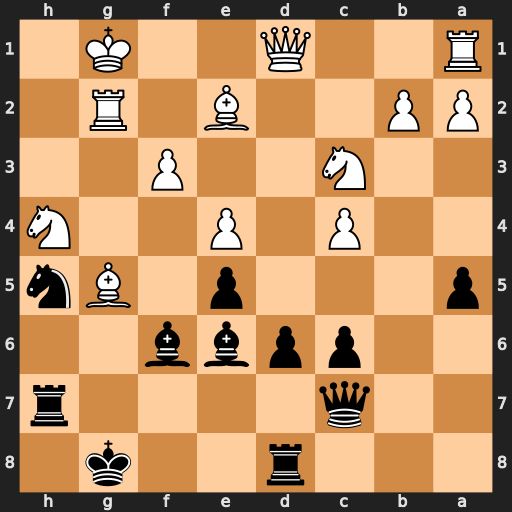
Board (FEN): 3r2k1/2q4r/2ppbb2/p3p1Bn/2P1P2N/2N2P2/PP2B1R1/R2Q2K1
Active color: b
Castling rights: -
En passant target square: -
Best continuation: Bxg5 Rxg5+ Kf7